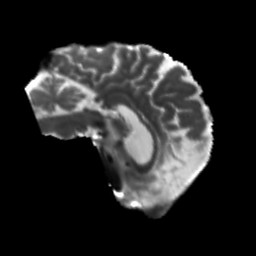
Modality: T2w
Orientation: sagittal
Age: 57
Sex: male
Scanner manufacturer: siemens
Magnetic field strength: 3 T
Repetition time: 5.47 s
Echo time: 0.0854 s